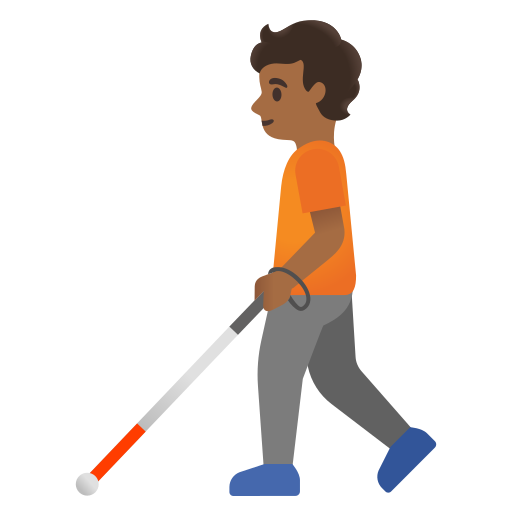
Emoji: 🧑🏾‍🦯